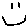
Label: smiley face